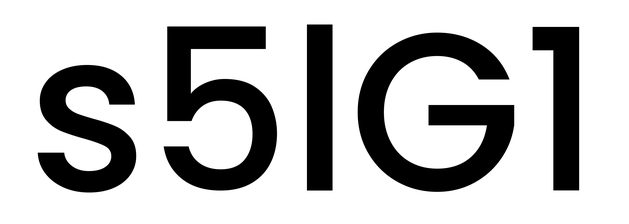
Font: Poppins-Medium